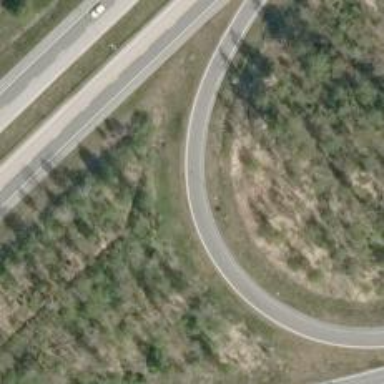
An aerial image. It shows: Asphalt motorway link with tertiary functional class.